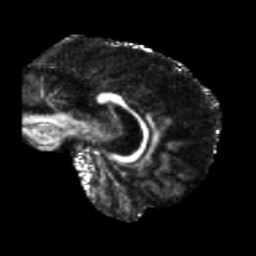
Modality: FA
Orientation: sagittal
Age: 42
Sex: male
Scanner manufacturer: siemens
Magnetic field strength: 3 T
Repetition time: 5.25 s
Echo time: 0.08 s